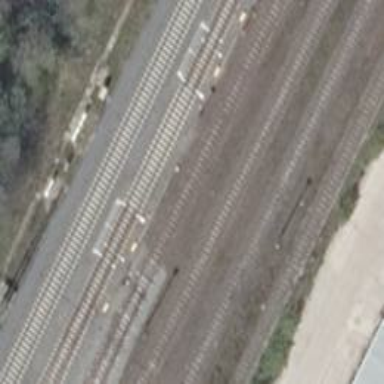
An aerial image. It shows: Railway switch.